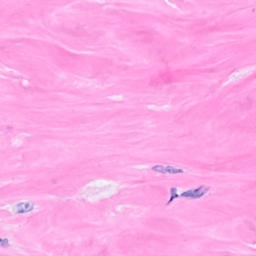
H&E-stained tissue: Breast